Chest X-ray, AP view. Patient: 58 years old, sex M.
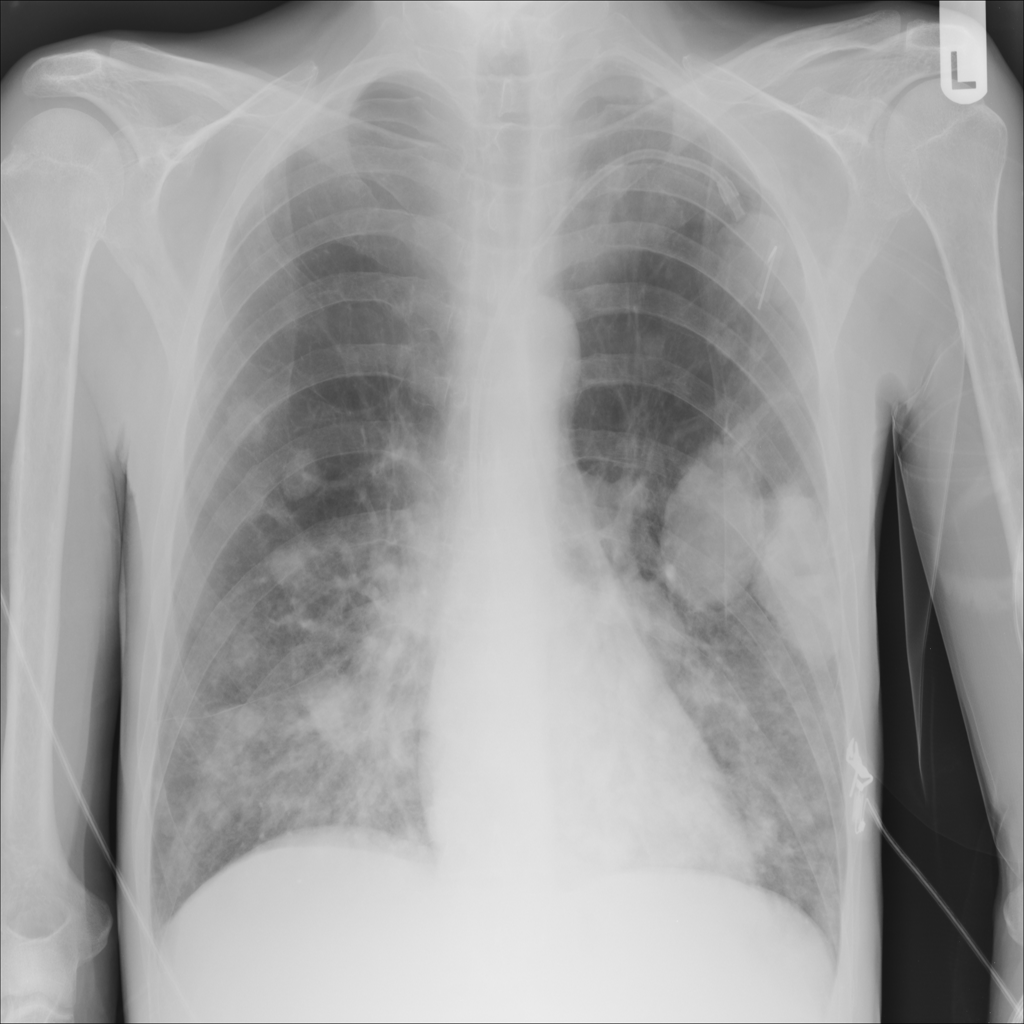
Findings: Mass